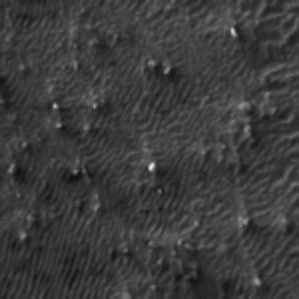
Label: frost